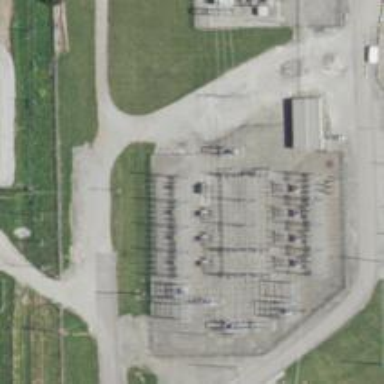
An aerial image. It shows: Switch for power supply.